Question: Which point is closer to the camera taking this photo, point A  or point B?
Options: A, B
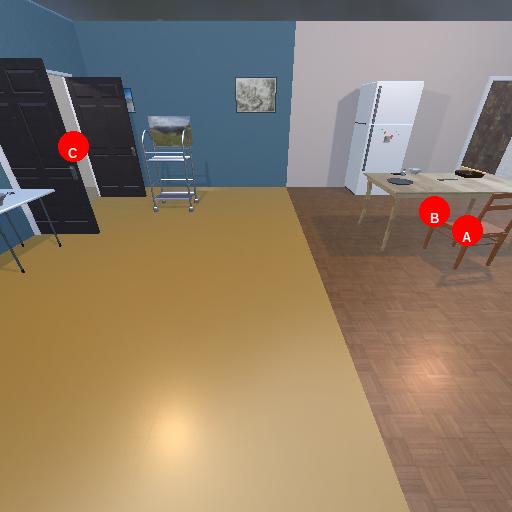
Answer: A